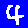
Digit: 4